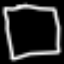
Label: square